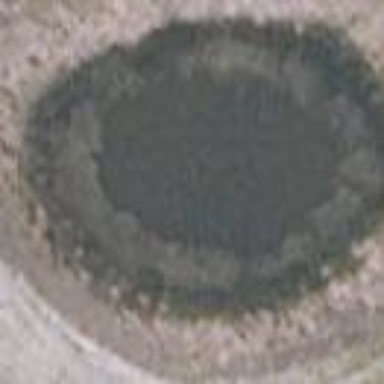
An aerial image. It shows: Pond with natural water.